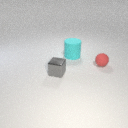
small gray metal cube to the left of small red rubber sphere